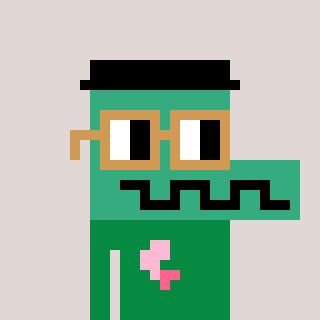
a pixel art character with square brown glasses, a crocodile-shaped head and a green-colored body on a warm background